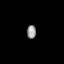
Tissue: prostate
Cell type: T cells
Senescence score: 0.71
Nuclear area (px): 121
Mean DAPI intensity: 151.719